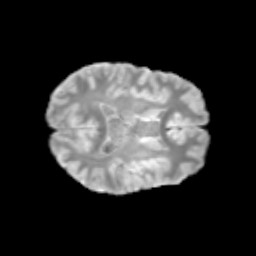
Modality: T2w
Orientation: axial
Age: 12
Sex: male
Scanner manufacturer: siemens
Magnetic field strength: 3 T
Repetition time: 3.8 s
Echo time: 0.07 s